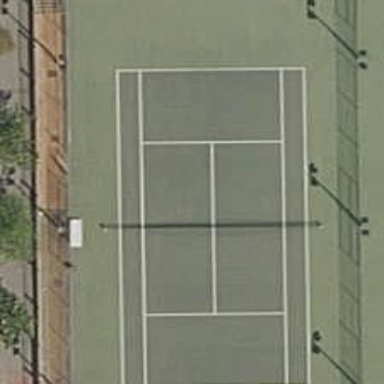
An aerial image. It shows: Tennis court on the leisure land pitch.